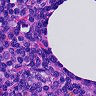
Metastatic tissue present: no